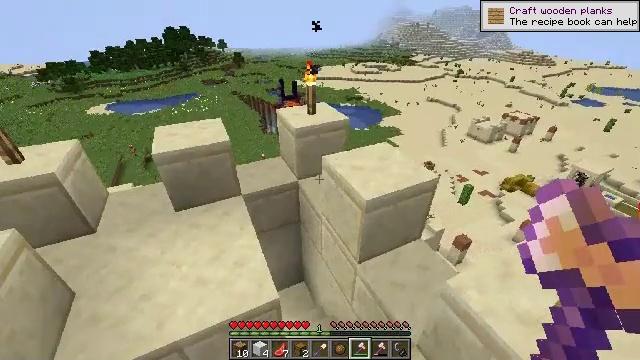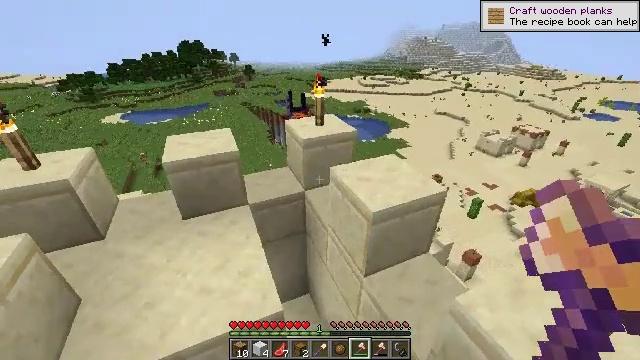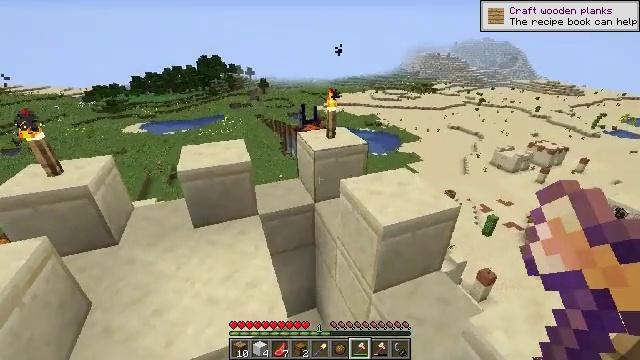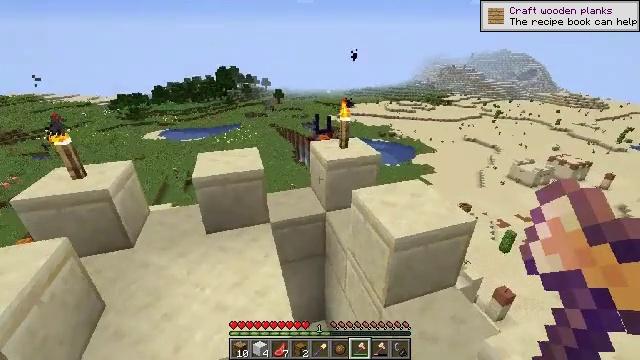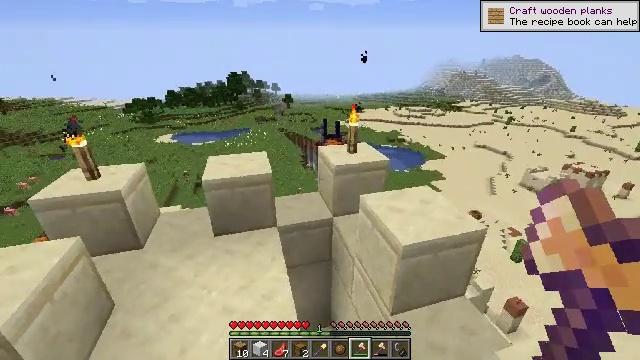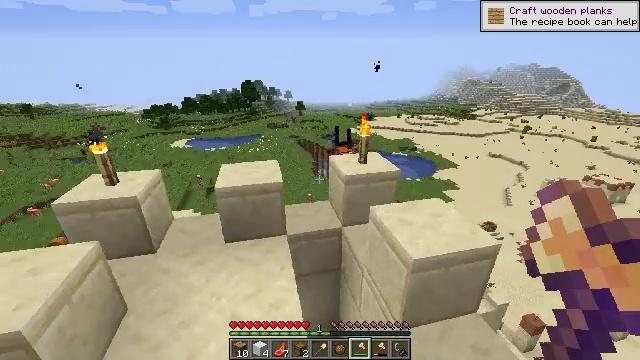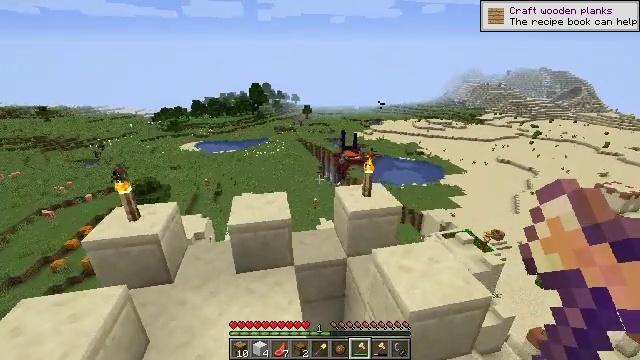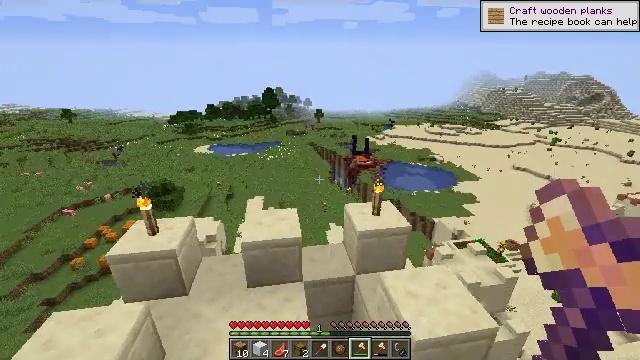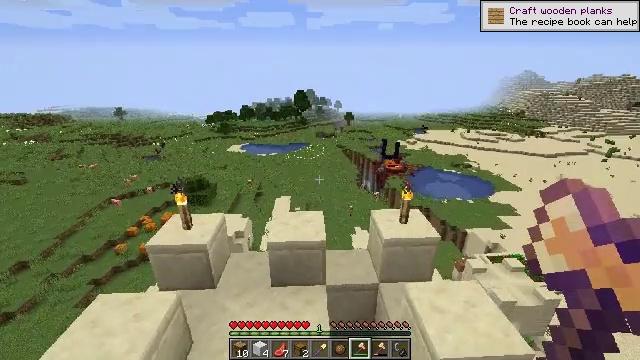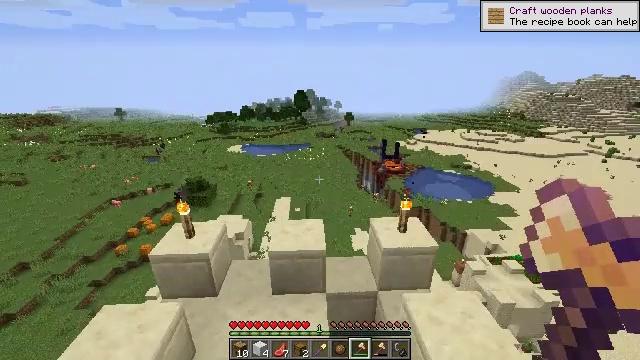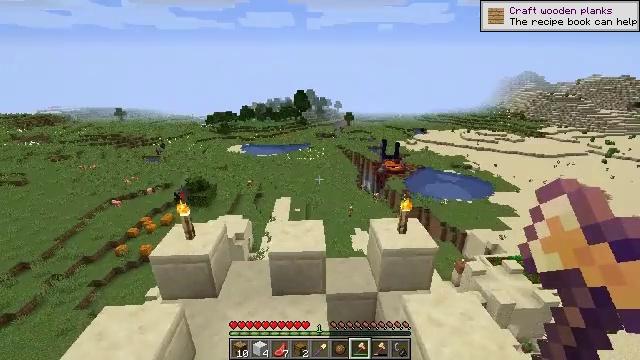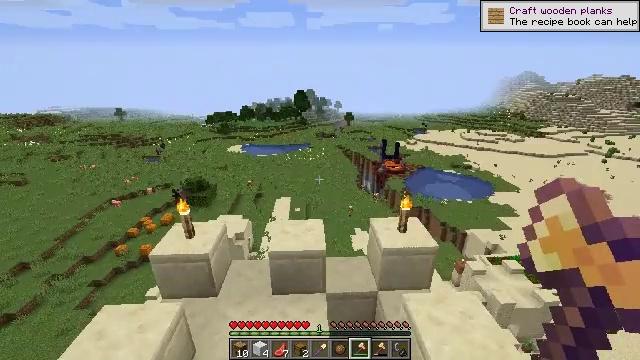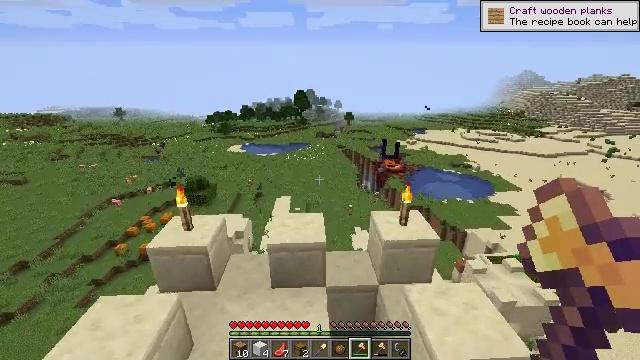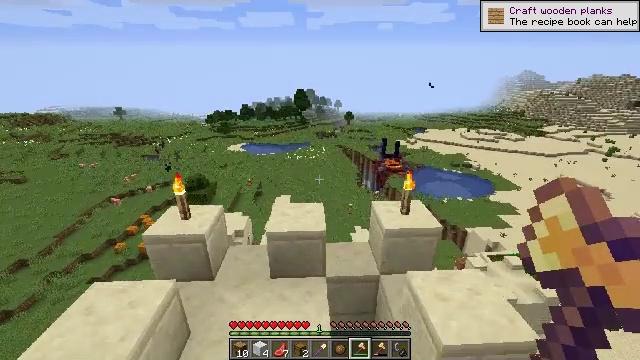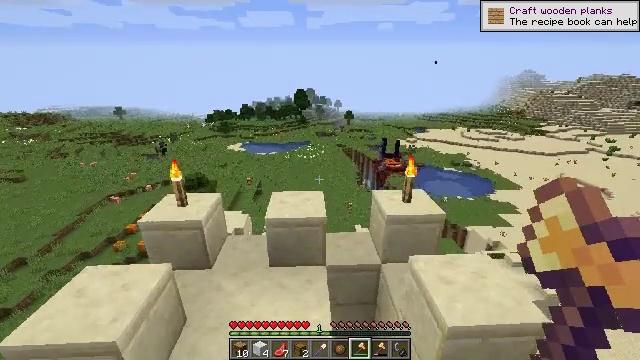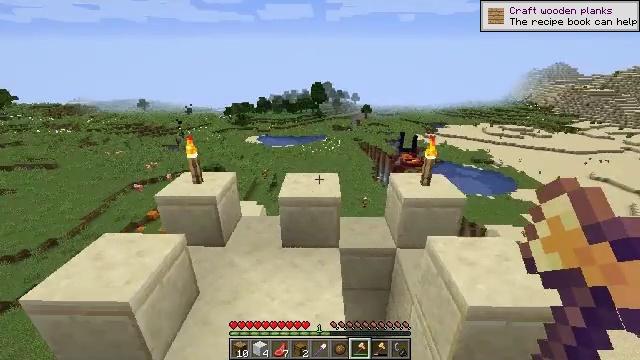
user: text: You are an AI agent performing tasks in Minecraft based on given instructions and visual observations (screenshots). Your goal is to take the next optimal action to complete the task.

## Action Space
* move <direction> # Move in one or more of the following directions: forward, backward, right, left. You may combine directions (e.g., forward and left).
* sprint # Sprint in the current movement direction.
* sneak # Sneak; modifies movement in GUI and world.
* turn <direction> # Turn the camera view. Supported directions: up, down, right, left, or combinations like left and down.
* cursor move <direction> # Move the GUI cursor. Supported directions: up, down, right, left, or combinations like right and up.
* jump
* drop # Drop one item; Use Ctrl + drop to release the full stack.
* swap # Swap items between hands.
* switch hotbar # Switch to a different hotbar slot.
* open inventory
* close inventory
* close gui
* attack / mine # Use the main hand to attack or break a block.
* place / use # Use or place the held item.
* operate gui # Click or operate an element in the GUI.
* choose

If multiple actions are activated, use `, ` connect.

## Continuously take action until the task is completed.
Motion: motion action
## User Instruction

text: Collect the lectern by destroying it.
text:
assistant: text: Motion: turn left and up
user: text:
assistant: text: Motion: turn left and up
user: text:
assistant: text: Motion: turn left and up
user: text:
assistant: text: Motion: turn left and up
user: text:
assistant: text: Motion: turn left and up, jump
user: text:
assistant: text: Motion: turn left, jump
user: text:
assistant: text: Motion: turn left, jump
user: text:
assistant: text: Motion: turn left, jump
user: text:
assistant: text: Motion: jump
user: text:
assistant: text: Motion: no_op
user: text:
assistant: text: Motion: no_op
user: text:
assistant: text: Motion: no_op
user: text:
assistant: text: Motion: no_op
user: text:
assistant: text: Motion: no_op
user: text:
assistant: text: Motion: turn left and down
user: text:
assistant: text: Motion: turn left and up
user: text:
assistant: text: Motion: turn left
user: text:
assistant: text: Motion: turn left and down
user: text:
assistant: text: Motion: turn left and down
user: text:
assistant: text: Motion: turn left and down
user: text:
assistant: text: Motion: turn left and down
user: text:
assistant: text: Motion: turn left and down
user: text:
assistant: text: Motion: turn left and down
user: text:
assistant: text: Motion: no_op
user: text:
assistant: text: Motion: no_op
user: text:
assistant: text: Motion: move forward
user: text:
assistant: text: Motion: move forward
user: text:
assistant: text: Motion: move forward, jump
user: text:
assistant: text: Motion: move forward, jump
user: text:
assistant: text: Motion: move forward, jump